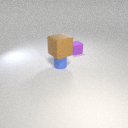
small blue rubber cylinder in front of small purple rubber cube